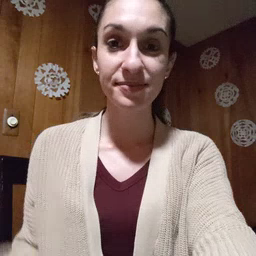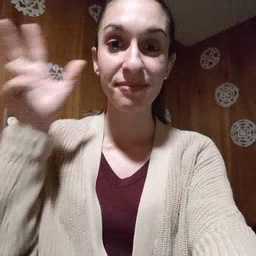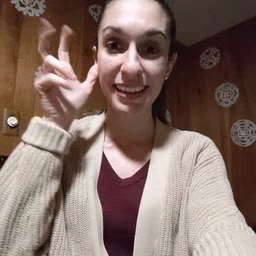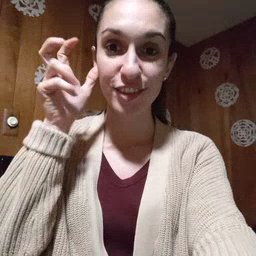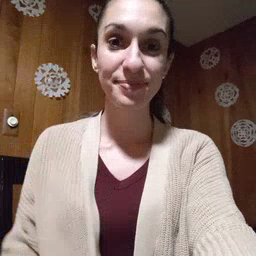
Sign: hear